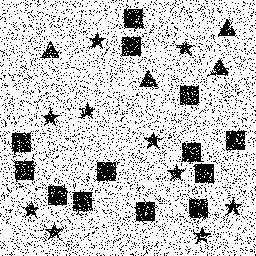
Squares: 13
Triangles: 4
Stars: 10
Total shapes: 27